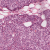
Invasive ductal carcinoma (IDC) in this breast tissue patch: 1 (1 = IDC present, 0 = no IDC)